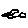
Label: car